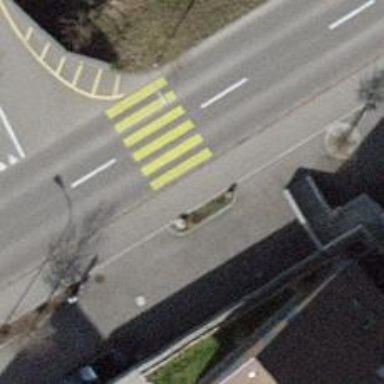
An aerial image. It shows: Asphalt footway with uncontrolled zebra crossing.